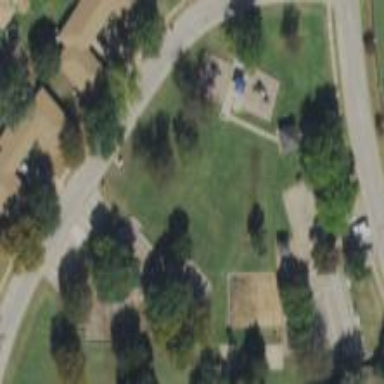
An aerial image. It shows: Park.